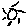
Label: sun